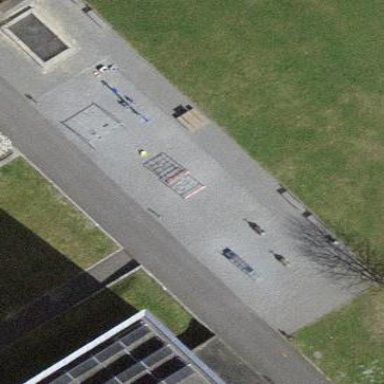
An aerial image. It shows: Playground area for leisure activities on the land.